Question: I HAVE seen similar questions beeing asked but I just can't seem to get this right. Hope you guess can help if I am misunderstanding something conceptually or code-wise.
Basically I am making a chirp from 1khz to 10khz of duration 1s with 48khz fs.
I simply want to plot the frequency spetrum/fft of this chirp with the right amplitude. The code is:
'''
from scipy.fftpack import fft
N = 48000
fs = 48000.0
sine_list_x = []
K = (10000.0 - 1000.0)/(48000.0)
for x in range(N):
sine_list_x.append(sin(2*pi*(1000.0*(x/48000.0)+(K/2.0)*(x**2)/(48000.0))))
xf = np.linspace(0.0, fs/2.0, N/2)
yf = fft(sine_list_x)
yf = yf / sqrt(N)
#yf = yf / N
fig3 = pl.figure()
ax3 = fig3.add_subplot(111)
ax3.plot(xf, abs(yf[0:N/2]))
'''
The plot from the above code i shown here

I know that the fft function does not normalize but I kind of get conflicting info from similar questions which say so normalize by sqrt(N), N and other things..
What I expected to see in the plot if I had normalized correctly was an amplitude of 1 in the since that is the amplitude of the chirp. Is that a wrong assumption? Or do I simply do something wrong in the normalization?
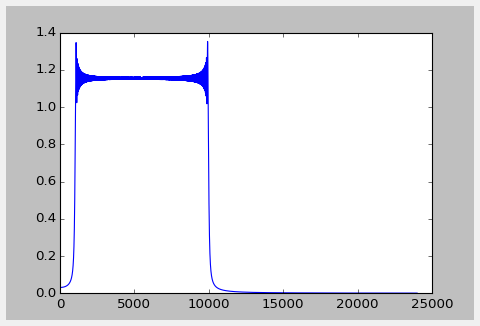
Answer: In the time-domain and for a sweep with slowly varying frequency, the sum of squared samples of an integer number of cycles (or of a sufficiently large number of cycles) can be approximated by
'''
0.5*N*At*At
'''
where 'N' is the number of samples, and 'At' is the sweep's amplitude.
For your given parameters ('N=48000', 'At=1'), this would be 24000 which comes pretty close to the exact value of ~<PHONE> provided in <URL>.
On the other hand in the frequency-domain (looking at the graph of the frequency spectrum), the complete spectrum can be approximated by 2 boxes (as could be expected by a linear frequency sweep):
- -
The sum of the squared (frequency-domain) samples in this case could then be approximated by
'''
((10000-1000)+(47000-38000))*Af*Af == 18000*Af*Af
'''
Now <URL> states that:

which after accounting for the '1/sqrt(N)' normalization and substituting the approximate values found above yields:
'''
24000 = 18000*Af*Af
'''
Thus 'Af' should be approximately equal to 'sqrt(24000/18000) = 1.1547...', which is consistent with the graph you plotted.